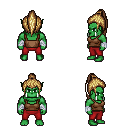
a pixel art fantasy rpg character, male body template, orc, green skin, brown pirate shirt, red pants, blonde long topknot hairstyle, white cloth bandages, four views (front, back, left, right), 2x2 character sprite sheet, small pixel art, hard edges, no anti-aliasing